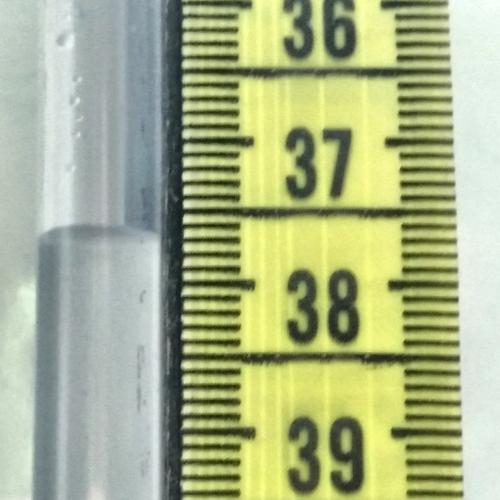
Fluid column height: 37.6 cm